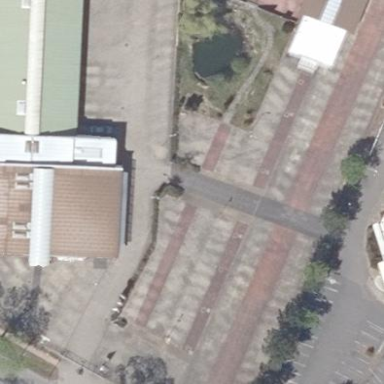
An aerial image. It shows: Parking area with paving stones surface.